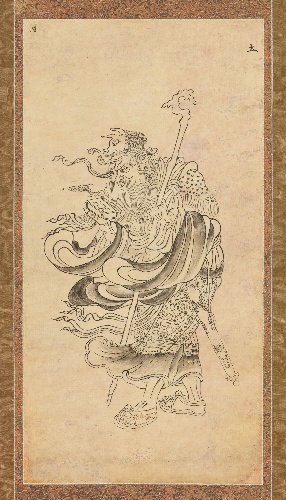
Title: 土曜図像|Iconographic Drawing of Saturn
Date: 12th century
Object type: Hanging scroll
Classification: Paintings
Medium: Hanging scroll; ink and color on paper
Culture: Japan
Period: Heian period (794–1185)
Dimensions: Image: 21 5/8 x 11 1/8 in. (54.9 x 28.2 cm)
Overall: 50 3/8 x 19 in. (128 x 48.3 cm)
Department: Asian Art
Credit line: The Harry G. C. Packard Collection of Asian Art, Gift of Harry G. C. Packard, and Purchase, Fletcher, Rogers, Harris Brisbane Dick, and Louis V. Bell Funds, Joseph Pulitzer Bequest, and The Annenberg Fund Inc. Gift, 1975
Accession year: 1975
Repository: Metropolitan Museum of Art, New York, NY
Tags: Men